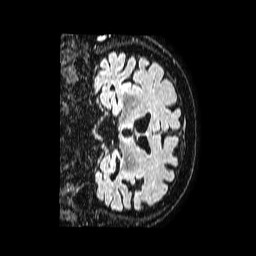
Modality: FLAIR
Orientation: coronal
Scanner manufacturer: philips
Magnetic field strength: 1.5 T
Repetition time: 4.8 s
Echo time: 0.3 s